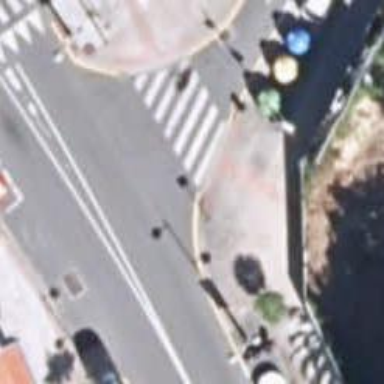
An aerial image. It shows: Uncontrolled zebra crossing on the road.